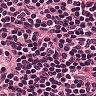
Metastatic tissue present: no